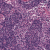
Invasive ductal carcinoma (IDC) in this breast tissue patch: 0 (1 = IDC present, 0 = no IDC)